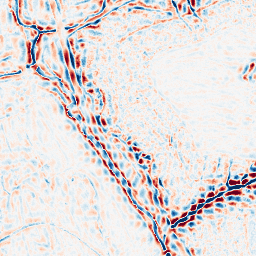
Category: wavelet
Decomposition family: wavelet_dwt
Decomposition parameters: wavelet: db8
level: 3
Upsampling method: quadratic
Upsampling parameters: scale: 2
Upsampling scale: 2